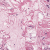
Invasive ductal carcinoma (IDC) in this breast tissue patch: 0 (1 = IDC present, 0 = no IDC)